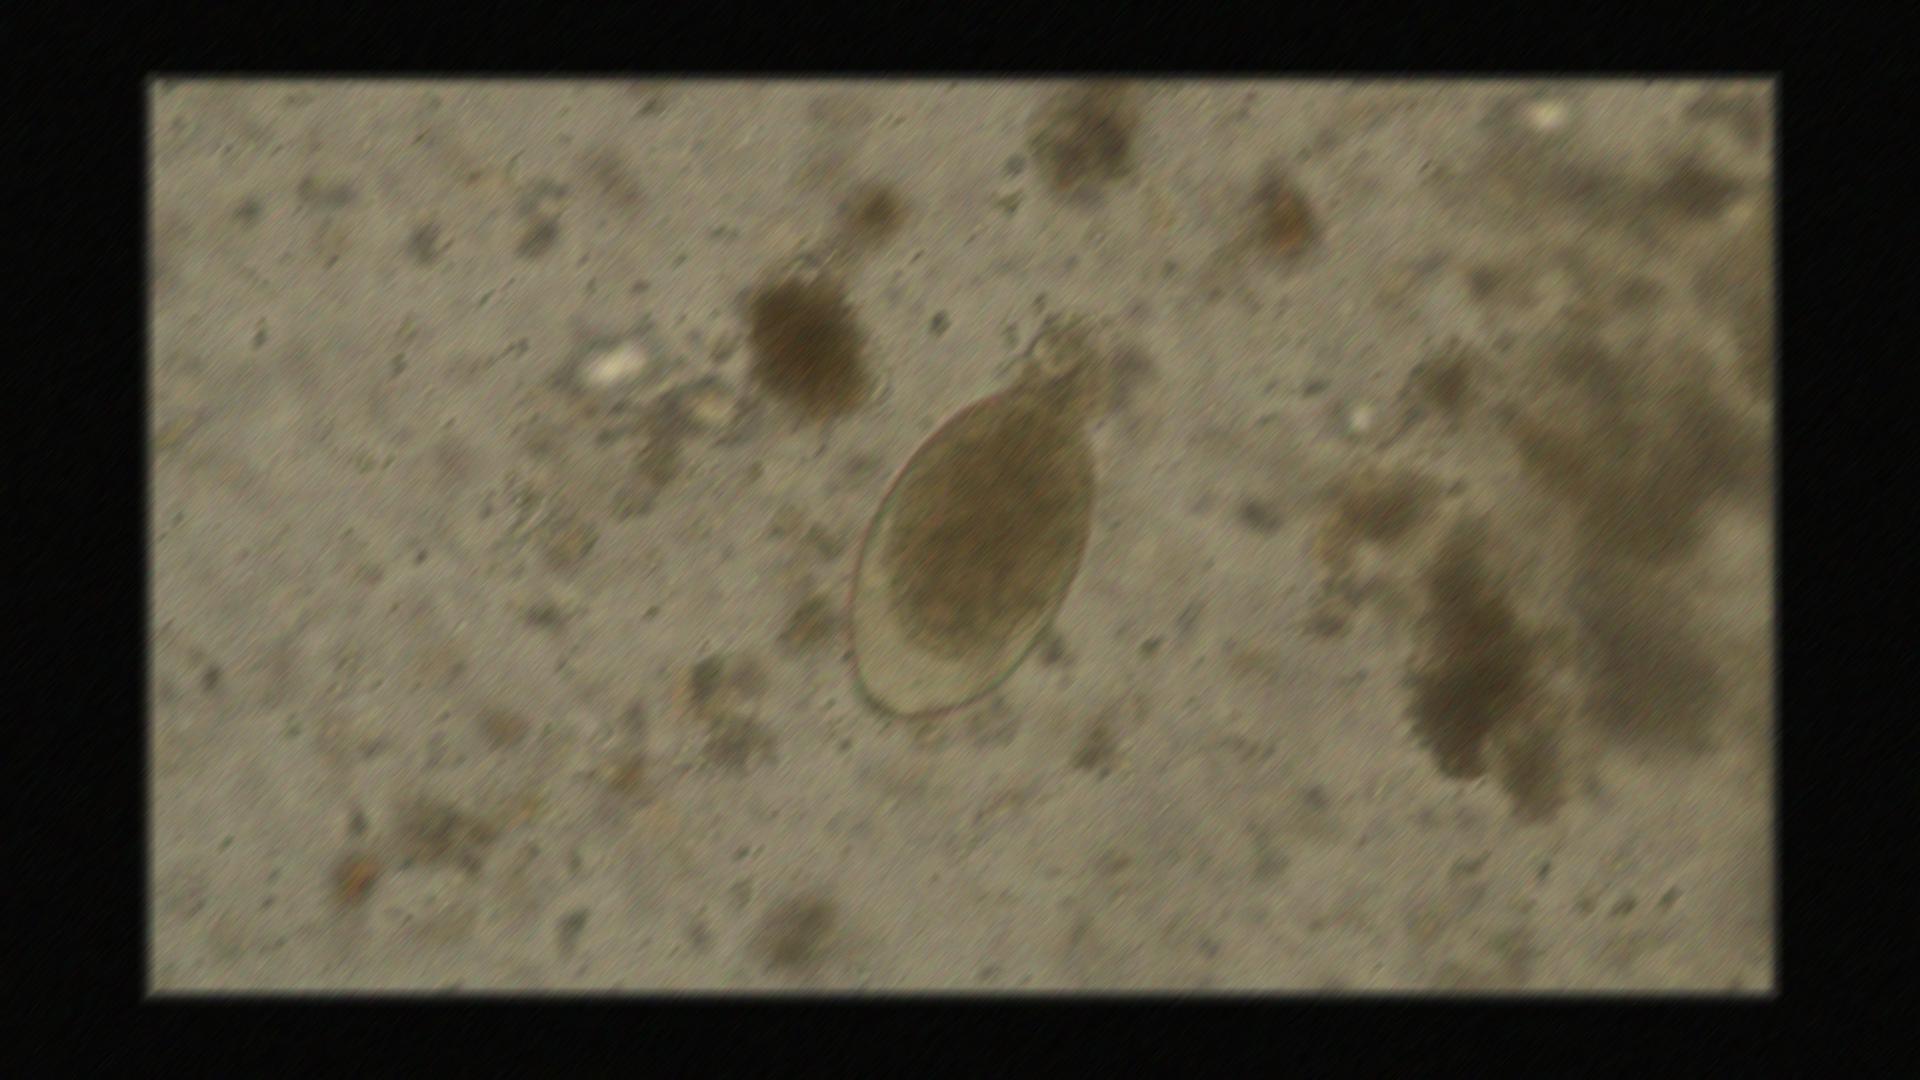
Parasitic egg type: Fasciolopsis buski